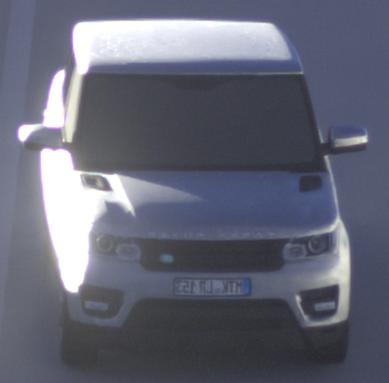
Make: Land Rover
Model: Range Rover Sport 5.0 V8 SC
Detailed model: Range Rover Sport (II)
Model produced from: 2013/09
Model produced until: 2015/07
Doors: 5
Color: white
Road condition: dry road
Daytime: sunrise or sunset
Contrast: high contrast